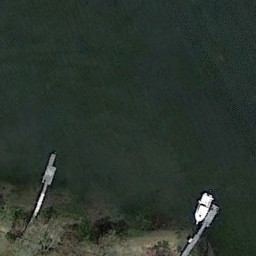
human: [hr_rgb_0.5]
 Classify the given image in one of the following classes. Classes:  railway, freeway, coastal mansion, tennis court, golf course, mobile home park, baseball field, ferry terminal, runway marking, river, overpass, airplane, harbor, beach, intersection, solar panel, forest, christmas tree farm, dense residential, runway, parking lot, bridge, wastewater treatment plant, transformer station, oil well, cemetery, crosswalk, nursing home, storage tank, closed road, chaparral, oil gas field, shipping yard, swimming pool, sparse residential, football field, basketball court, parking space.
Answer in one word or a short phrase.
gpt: ferry terminal